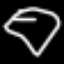
Label: diamond